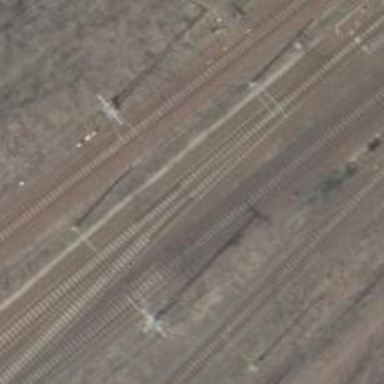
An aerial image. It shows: Railway track with contact line for electrification.